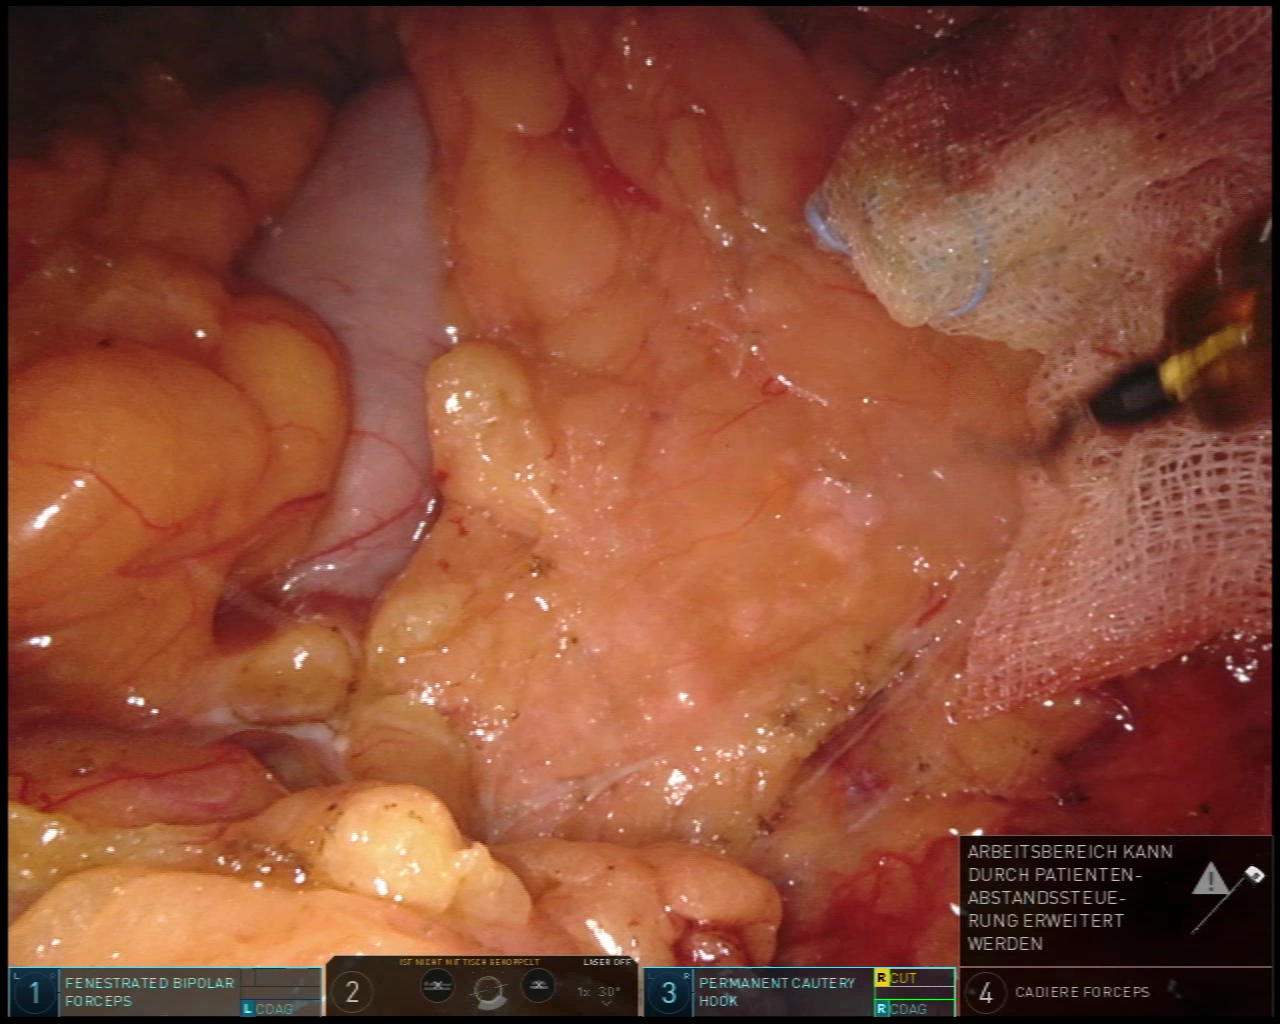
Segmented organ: stomach
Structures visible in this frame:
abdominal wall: no
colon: no
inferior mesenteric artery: no
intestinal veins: no
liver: no
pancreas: yes
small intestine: no
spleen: no
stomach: yes
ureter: no
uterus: no
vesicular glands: no